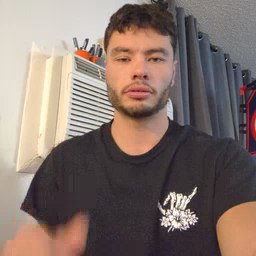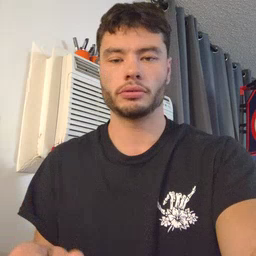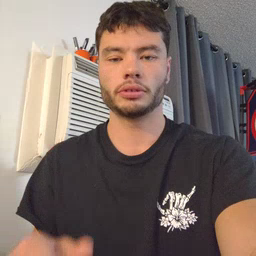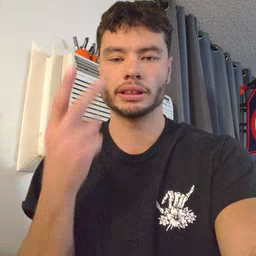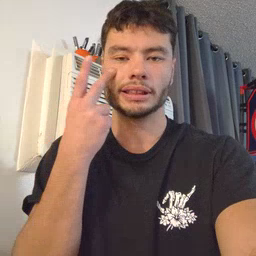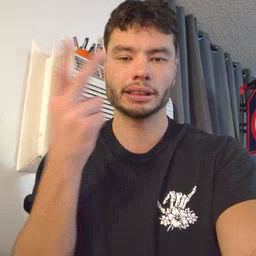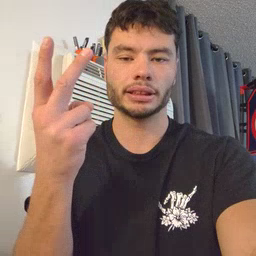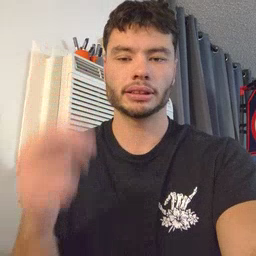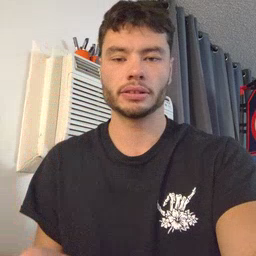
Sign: see